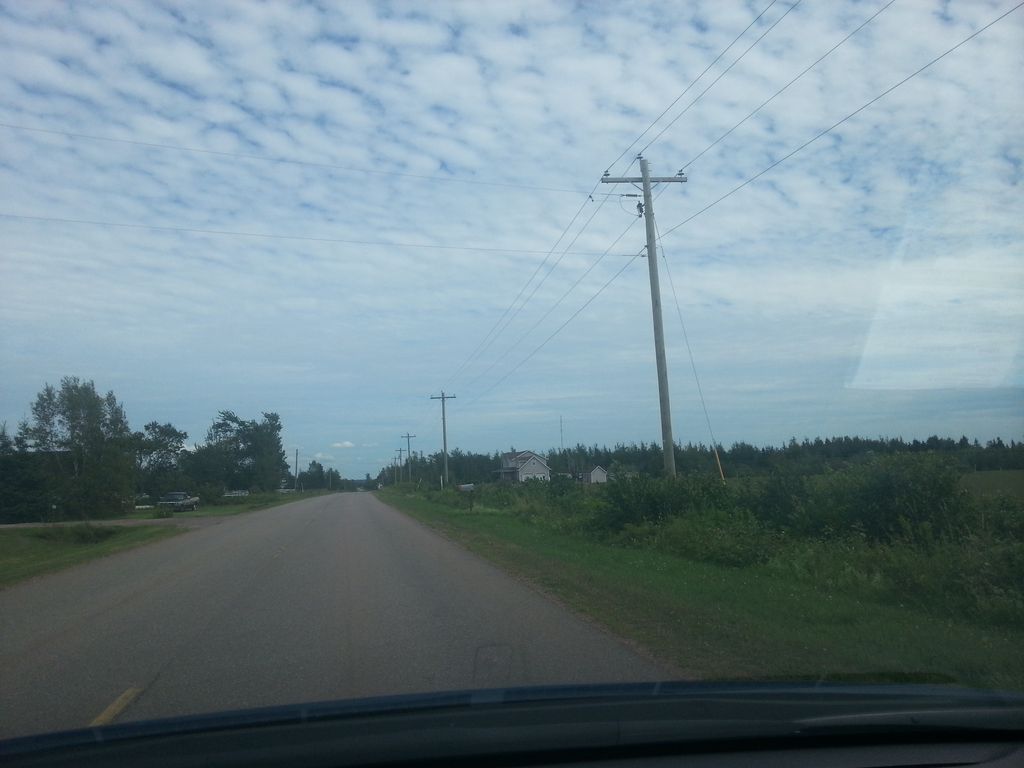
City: charlottetown